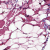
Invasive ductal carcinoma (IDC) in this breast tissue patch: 0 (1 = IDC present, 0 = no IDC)